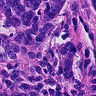
Metastatic tissue present: yes